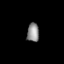
Tissue: prostate
Cell type: B cells
Senescence score: 0.362
Nuclear area (px): 218
Mean DAPI intensity: 143.734